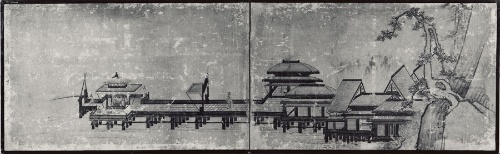
Artist: Kano School
Date: 17th century
Object type: Screen
Classification: Paintings
Medium: Two-panel folding screen; ink, color, and gold on paper (obverse); ink and color on paper (reverse side)
Culture: Japan
Period: Edo period (1615–1868)
Dimensions: 22 x 73 1/2 in. (55.9 x 186.7 cm)
Department: Asian Art
Credit line: Fletcher Fund, 1925
Accession year: 1925
Repository: Metropolitan Museum of Art, New York, NY
Tags: Trees|Buildings